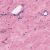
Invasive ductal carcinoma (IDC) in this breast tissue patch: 0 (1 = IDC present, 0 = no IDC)